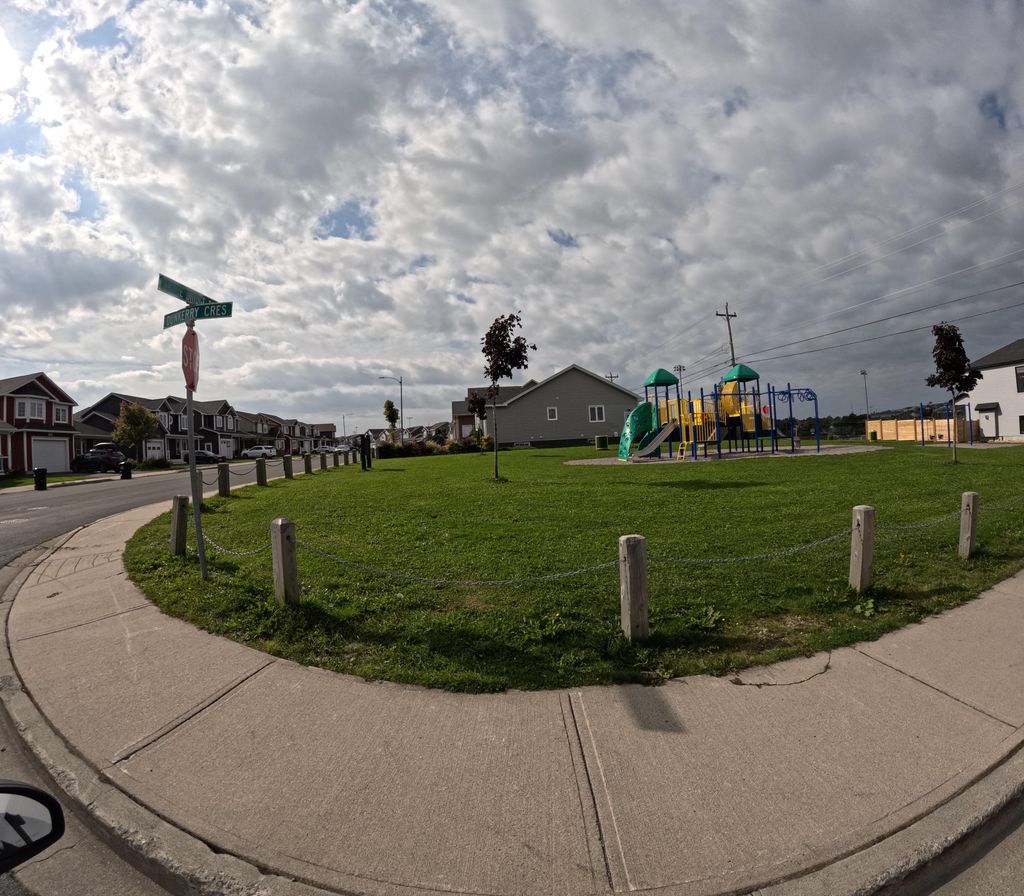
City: st_johns